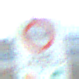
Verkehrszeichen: BeginnUmweltzone
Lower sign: FreistellungVomVerkehrsverbot1
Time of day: SunriseSunset
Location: Outdoor (Special)
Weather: Clear
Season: NotSpecified
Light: Natural